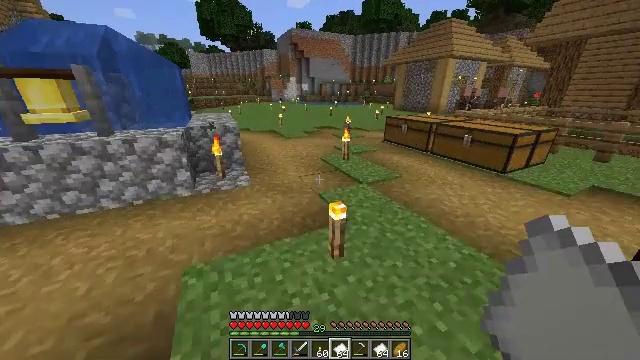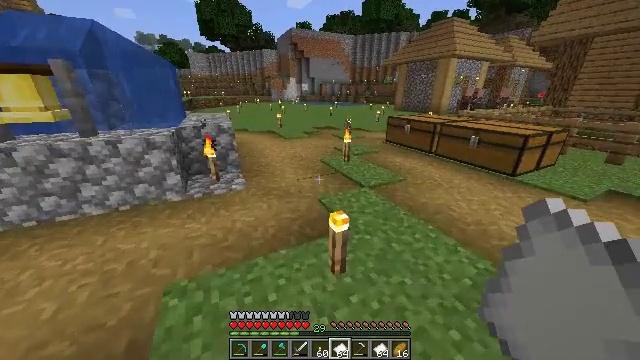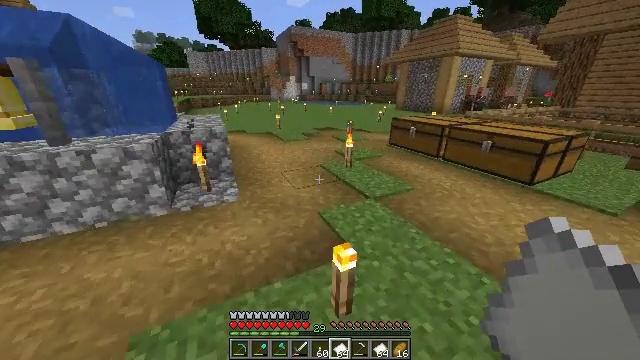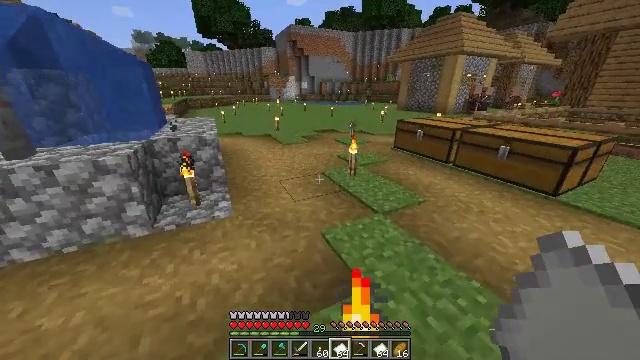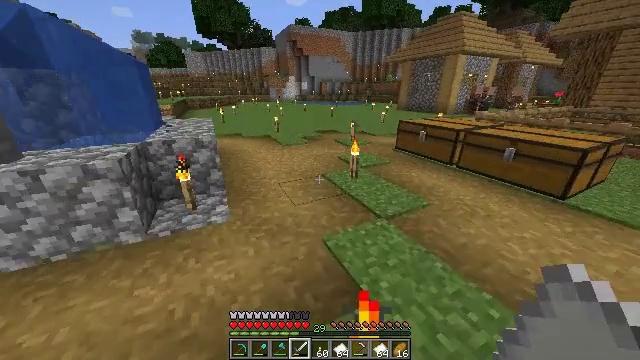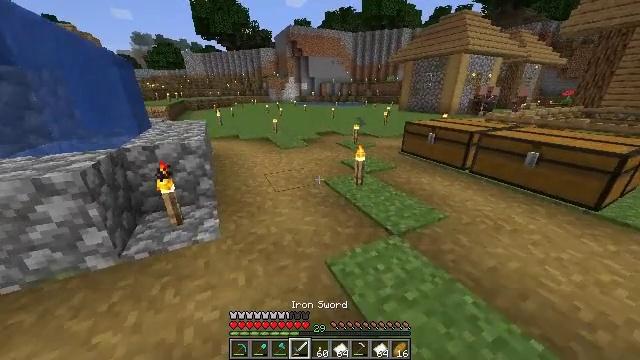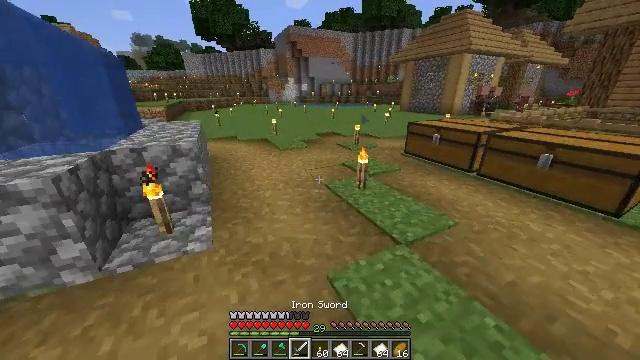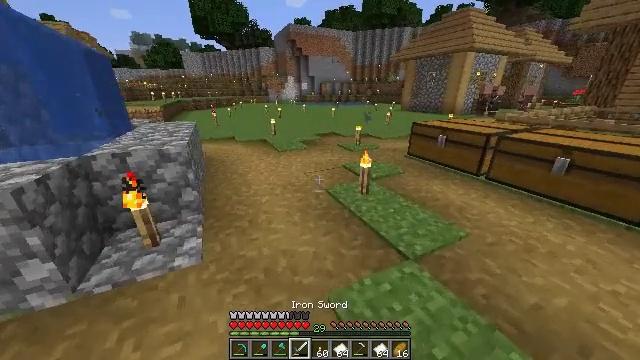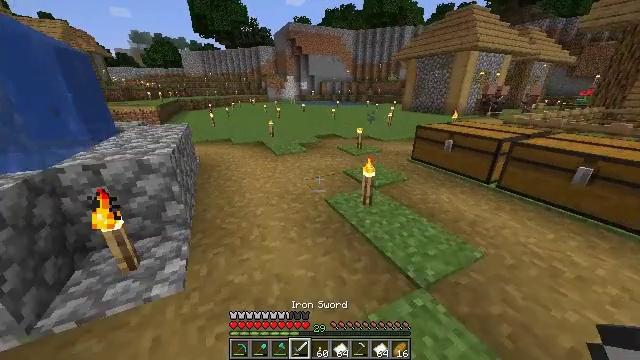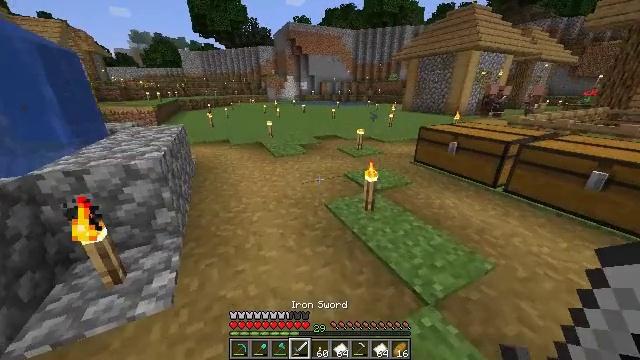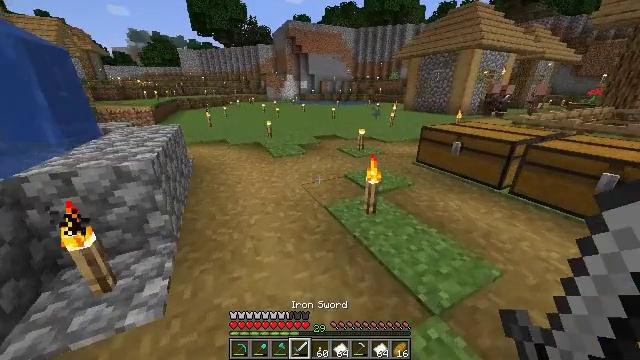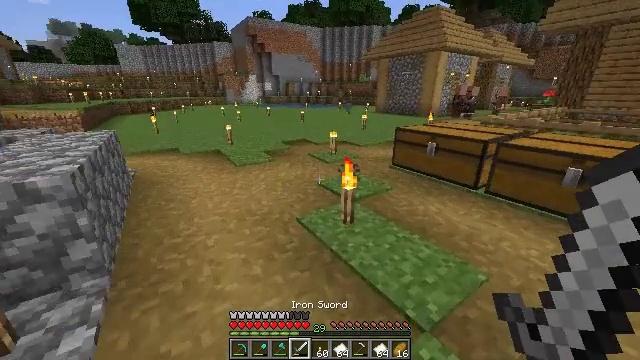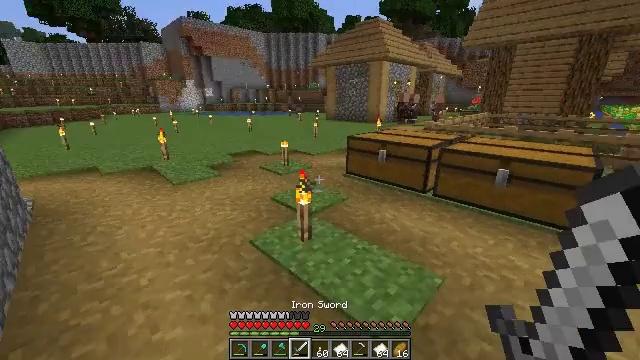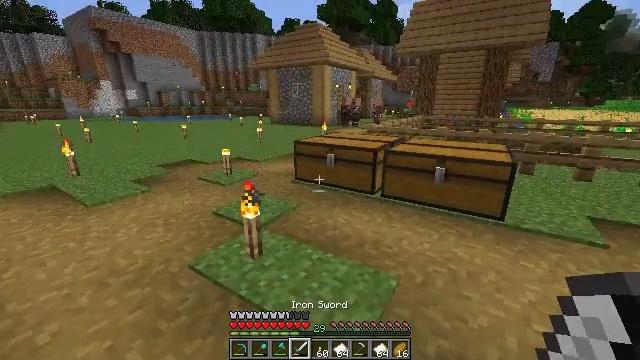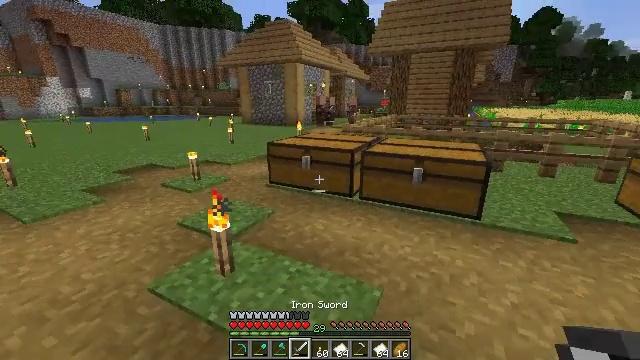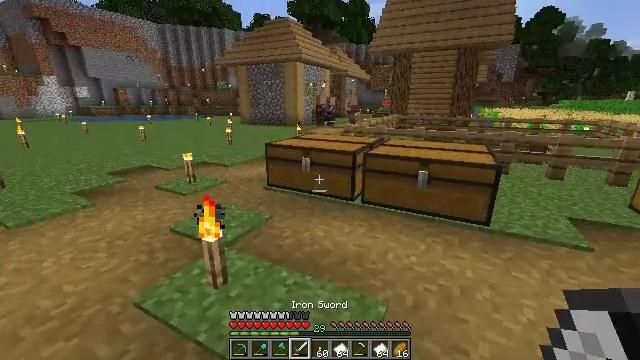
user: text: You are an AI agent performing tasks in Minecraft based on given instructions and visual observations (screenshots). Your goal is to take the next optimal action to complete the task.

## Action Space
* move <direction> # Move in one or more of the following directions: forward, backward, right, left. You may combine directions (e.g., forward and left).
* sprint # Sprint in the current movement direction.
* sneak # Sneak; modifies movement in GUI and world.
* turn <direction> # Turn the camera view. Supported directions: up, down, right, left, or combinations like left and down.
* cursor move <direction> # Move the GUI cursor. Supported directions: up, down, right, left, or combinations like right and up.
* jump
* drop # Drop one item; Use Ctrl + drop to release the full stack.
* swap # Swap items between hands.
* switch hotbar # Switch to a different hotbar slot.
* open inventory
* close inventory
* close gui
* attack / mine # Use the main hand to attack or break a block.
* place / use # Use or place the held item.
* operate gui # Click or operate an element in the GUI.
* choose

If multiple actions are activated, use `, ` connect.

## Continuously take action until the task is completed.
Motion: motion action
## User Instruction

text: Heat cobblestone in the furnace to get stone.
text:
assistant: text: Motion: move forward
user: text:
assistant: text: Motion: move forward
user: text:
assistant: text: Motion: move forward
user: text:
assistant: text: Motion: move forward, switch to hotbar 4
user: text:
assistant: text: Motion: move forward, switch to hotbar 4
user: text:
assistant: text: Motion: move forward, switch to hotbar 4
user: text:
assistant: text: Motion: move forward, switch to hotbar 4
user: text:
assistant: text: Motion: move forward
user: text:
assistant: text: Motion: no_op
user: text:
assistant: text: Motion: no_op
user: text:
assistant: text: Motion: turn right and up
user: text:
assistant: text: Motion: move forward, turn right and up
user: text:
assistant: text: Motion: move forward, turn right and up
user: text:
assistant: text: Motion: move forward, turn right
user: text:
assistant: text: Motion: move forward
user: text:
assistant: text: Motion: move forward
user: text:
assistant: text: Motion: move forward, turn down
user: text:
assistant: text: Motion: move forward, turn down
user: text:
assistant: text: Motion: move forward
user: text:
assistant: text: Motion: move forward
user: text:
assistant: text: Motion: move forward
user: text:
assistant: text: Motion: move forward
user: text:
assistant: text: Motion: move forward
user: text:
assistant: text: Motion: move forward
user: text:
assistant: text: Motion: move forward
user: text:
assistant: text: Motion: move forward
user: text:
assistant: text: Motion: move forward
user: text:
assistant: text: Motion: turn right
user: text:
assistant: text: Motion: turn right
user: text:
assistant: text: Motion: no_op